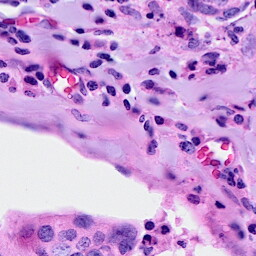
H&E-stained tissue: Breast